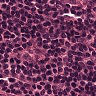
Metastatic tissue present: no